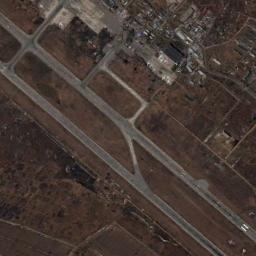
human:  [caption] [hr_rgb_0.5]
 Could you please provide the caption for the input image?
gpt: An airport with some parallel runways on the lawn and some buildings beside .

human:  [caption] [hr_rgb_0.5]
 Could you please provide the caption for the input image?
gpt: A complex airport with many runways and buildings .

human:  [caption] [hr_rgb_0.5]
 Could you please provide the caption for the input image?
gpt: The airport is divided into two triangular areas by several runways .

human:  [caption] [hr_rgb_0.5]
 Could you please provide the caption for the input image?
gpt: There is an airport built in bare land next to some buildings .

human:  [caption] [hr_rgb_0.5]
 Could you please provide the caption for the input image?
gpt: Two straight roads at the airport .